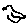
Label: bird